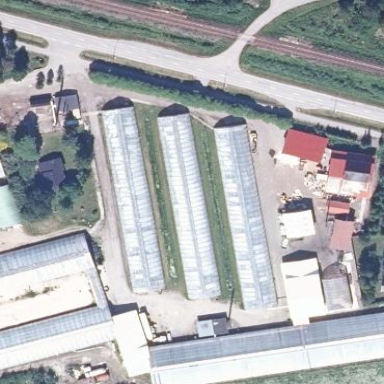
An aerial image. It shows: Greenhouse used for horticulture.